Field crop: maize
Growth stage: 2
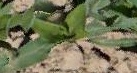
Species: maize